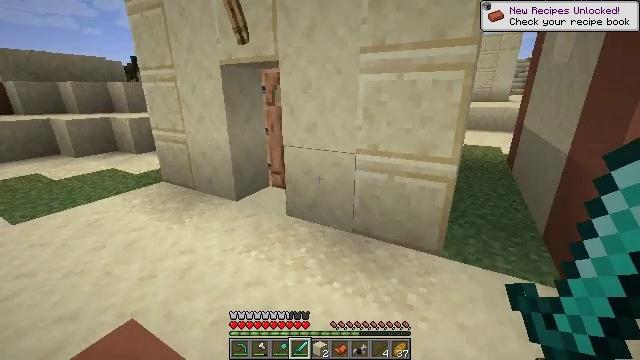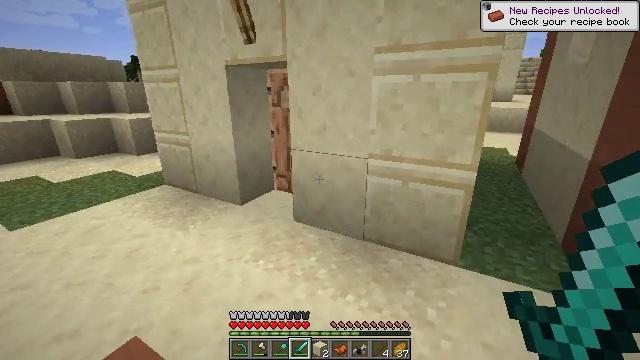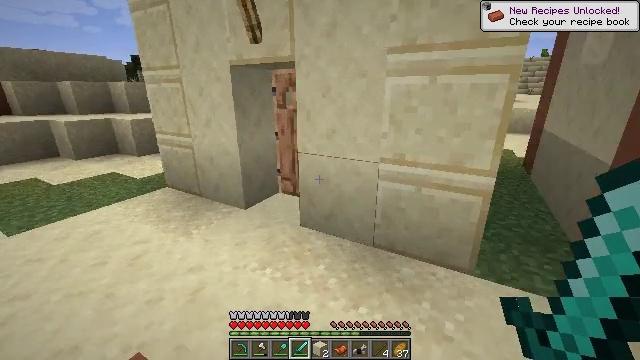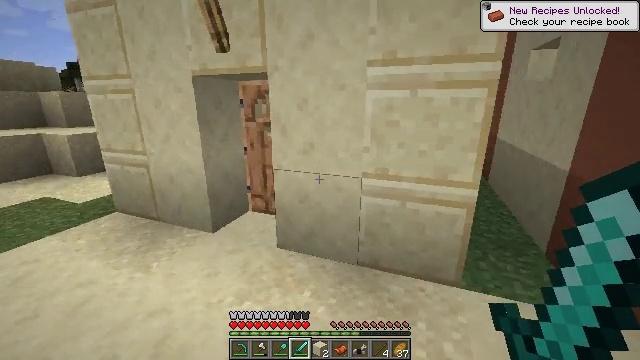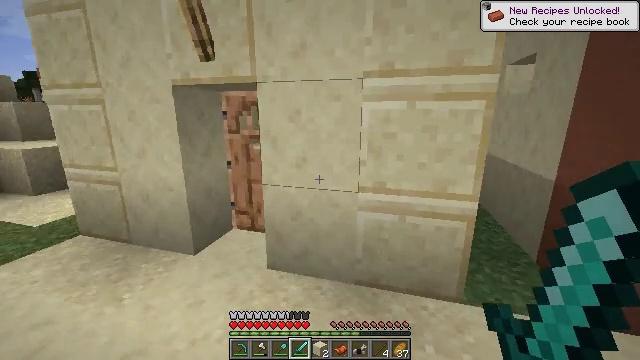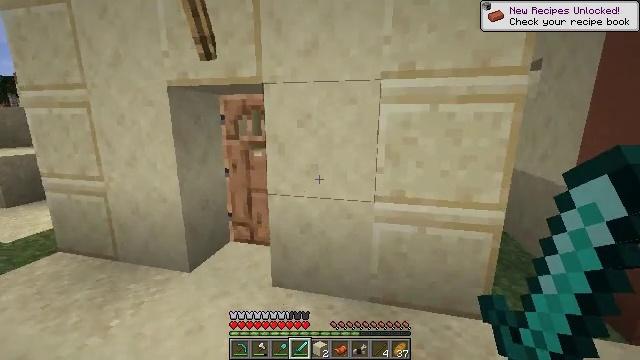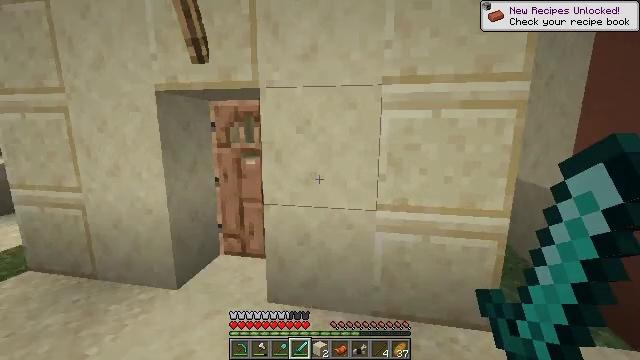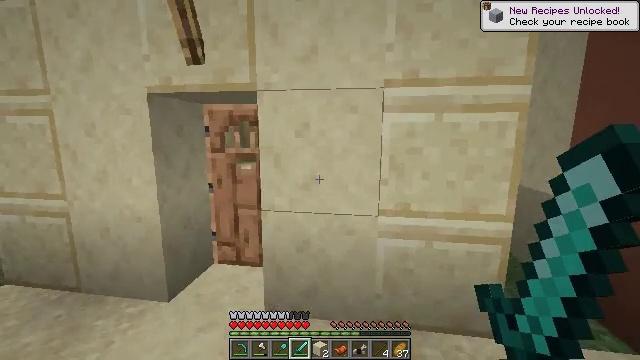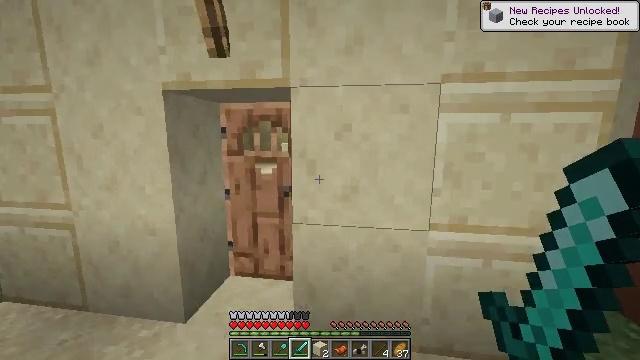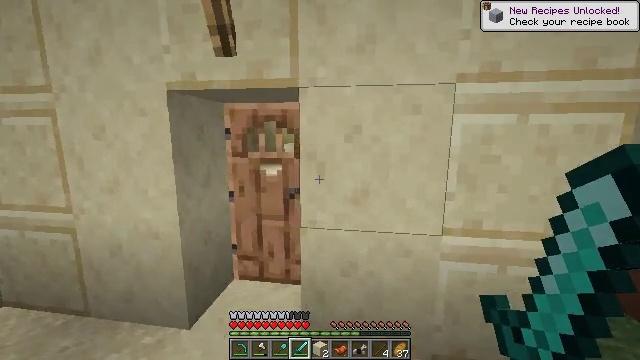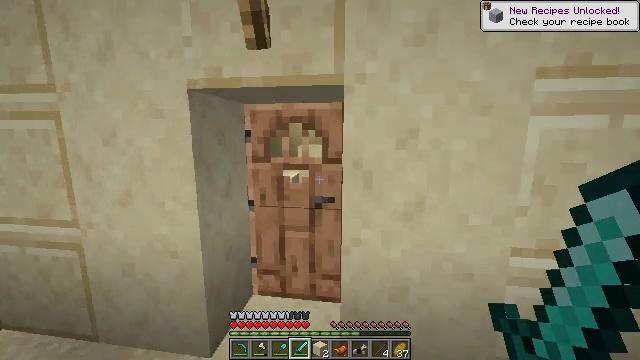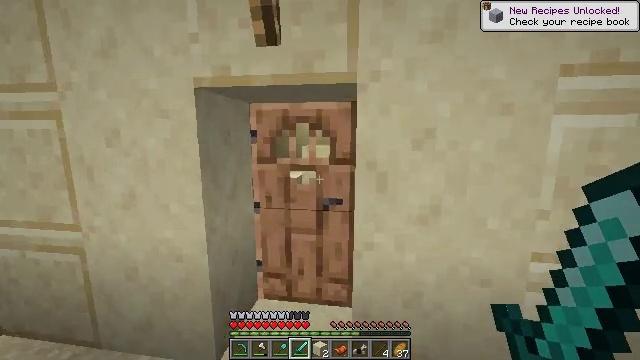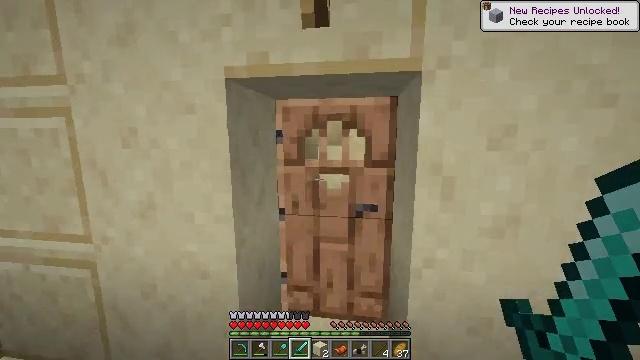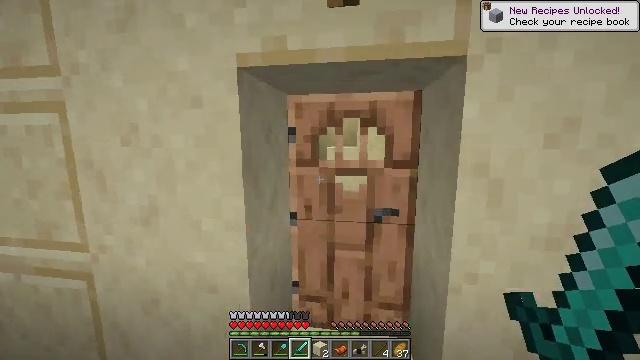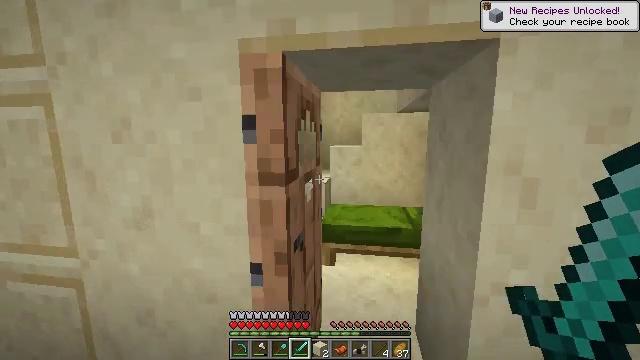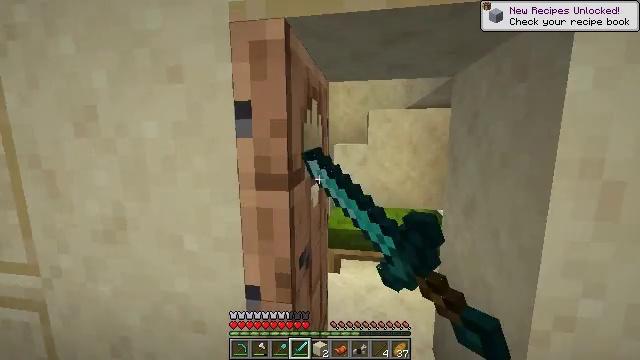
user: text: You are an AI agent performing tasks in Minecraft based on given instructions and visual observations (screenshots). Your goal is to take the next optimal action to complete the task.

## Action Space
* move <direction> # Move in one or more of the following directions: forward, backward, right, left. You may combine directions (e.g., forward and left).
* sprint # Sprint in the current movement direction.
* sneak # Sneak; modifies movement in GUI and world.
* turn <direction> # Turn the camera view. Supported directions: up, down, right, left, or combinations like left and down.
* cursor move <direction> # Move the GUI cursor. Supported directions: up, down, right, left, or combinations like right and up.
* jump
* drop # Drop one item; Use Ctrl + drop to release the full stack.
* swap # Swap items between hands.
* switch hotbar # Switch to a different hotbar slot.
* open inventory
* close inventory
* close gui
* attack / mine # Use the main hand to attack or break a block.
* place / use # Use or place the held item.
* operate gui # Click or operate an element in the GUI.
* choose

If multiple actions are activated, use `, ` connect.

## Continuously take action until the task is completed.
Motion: motion action
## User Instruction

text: Mine the green bed.
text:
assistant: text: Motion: move forward and move left
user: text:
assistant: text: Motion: move forward and move left
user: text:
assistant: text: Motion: move forward and move left, turn right and up
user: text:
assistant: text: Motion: move forward and move left, turn right and up
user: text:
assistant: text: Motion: move forward and move left, turn right and up
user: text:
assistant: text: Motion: move forward and move left, turn right and up
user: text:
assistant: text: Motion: move forward and move left, turn right and up
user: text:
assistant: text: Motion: move forward and move left
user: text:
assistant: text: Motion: move forward and move left
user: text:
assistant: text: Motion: move forward and move left
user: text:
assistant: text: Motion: move forward and move left
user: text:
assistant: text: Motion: move forward and move left
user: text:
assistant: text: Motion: move forward
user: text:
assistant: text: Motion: move forward, use / place
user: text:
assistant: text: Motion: move forward, use / place
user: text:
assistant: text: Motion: move forward, use / place
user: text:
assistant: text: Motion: move forward, turn right and down
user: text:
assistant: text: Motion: move forward, turn right and down
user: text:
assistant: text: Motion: move forward, turn right and down
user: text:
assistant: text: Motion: move forward, turn right and down
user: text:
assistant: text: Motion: move forward, turn right and down
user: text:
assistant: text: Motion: move forward, turn right and down
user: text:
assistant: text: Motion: move forward, turn down
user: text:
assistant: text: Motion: move forward, turn down
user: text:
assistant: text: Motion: move forward, turn down
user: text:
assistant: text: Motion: move forward, turn down
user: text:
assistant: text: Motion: move forward
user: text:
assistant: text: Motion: move forward
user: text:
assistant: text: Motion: move forward
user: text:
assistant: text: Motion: move forward